Question: I need to write a simple function that when the person enter number of boxes then keypress event fired and 'number of boxes*someamount' get in to the amount column. I have added datagridview using drag and drop control

I think so code will be written here according to my research
'''
private void dataGridView1_EditingControlShowing(object sender,
DataGridViewEditingControlShowingEventArgs e) {
}
'''
But i dont know how to put Keyup event and access column 'numberofboxes and Amount'. Thanks
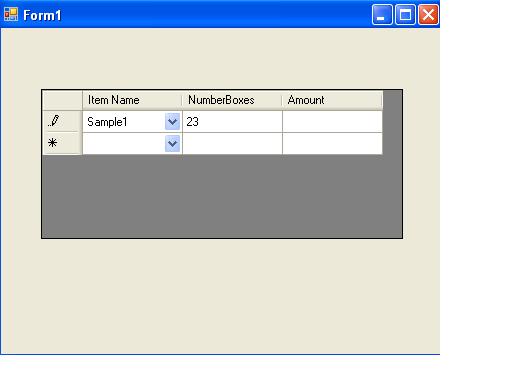
Answer: I've tested this and it works by using the key down event and multiples the 'NumberBoxes' value by 'someAmount', each time you enter a new number in the cell it does the calculation for you automatically.
'''
public Form1()
{
InitializeComponent();
MyDataGridViewInitializationMethod();
}
private void MyDataGridViewInitializationMethod()
{
dataGridView1.EditingControlShowing +=
new DataGridViewEditingControlShowingEventHandler(dataGridView1_EditingControlShowing);
}
private void dataGridView1_EditingControlShowing(object sender, DataGridViewEditingControlShowingEventArgs e)
{
e.Control.KeyPress +=
new KeyPressEventHandler(Control_KeyPress);
}
private void Control_KeyPress(object sender, KeyPressEventArgs e)
{
if (char.IsNumber(e.KeyChar))
{
string cellValue = Char.ToString(e.KeyChar);
//Get the column and row position of the selected cell
int column = dataGridView1.CurrentCellAddress.X;
int row = dataGridView1.CurrentCellAddress.Y;
if (column == 1)
{
//Gets the value that existings in that cell
string test = dataGridView1[column, row].EditedFormattedValue.ToString();
//combines current key press to the contents of the cell
test = test + cellValue;
int intNumberBoxes = Convert.ToInt32(test);
//Some amount to mutiple the numberboxes by
int someAmount = 10;
dataGridView1[column + 1, row].Value = intNumberBoxes * someAmount;
}
}
}
}
'''